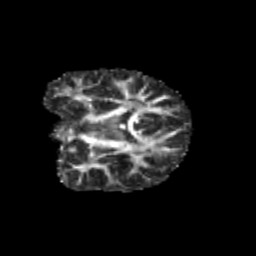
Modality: FA
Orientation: coronal
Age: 10
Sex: female
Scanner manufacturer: siemens
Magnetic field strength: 3 T
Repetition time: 3.8 s
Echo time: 0.07 s